Interaction volume radius: 10 \u00c5
Interaction volume height: 15 \u00c5
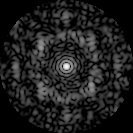
Disorder parameter: 0.683